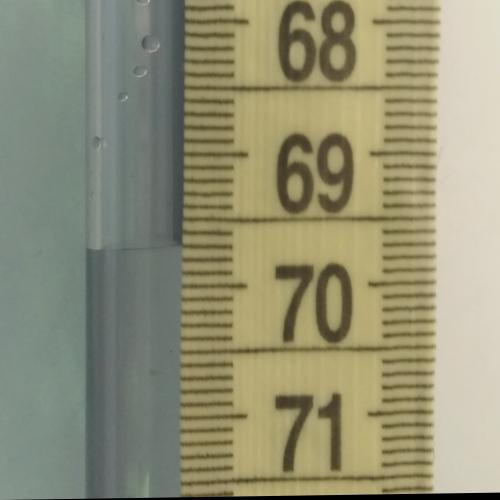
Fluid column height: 69.7 cm